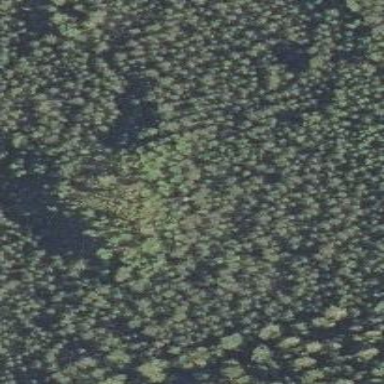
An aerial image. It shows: Bog wetland area.